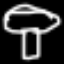
Label: mushroom